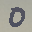
Label: 0